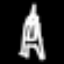
Label: The Eiffel Tower